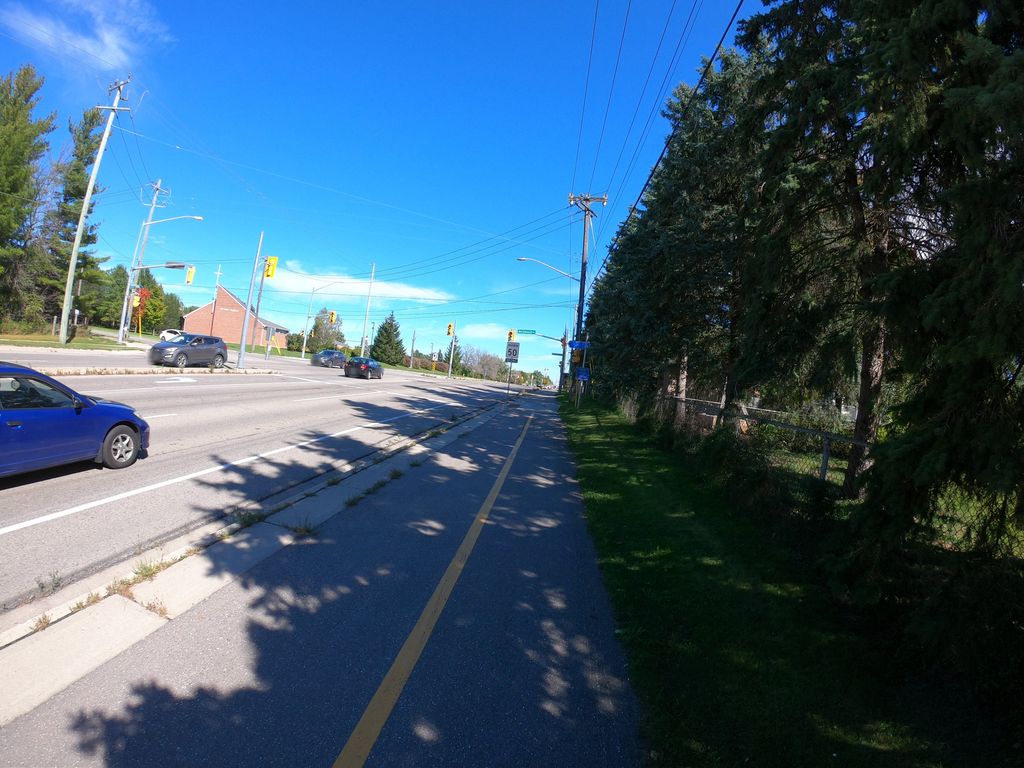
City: kitchener-waterloo